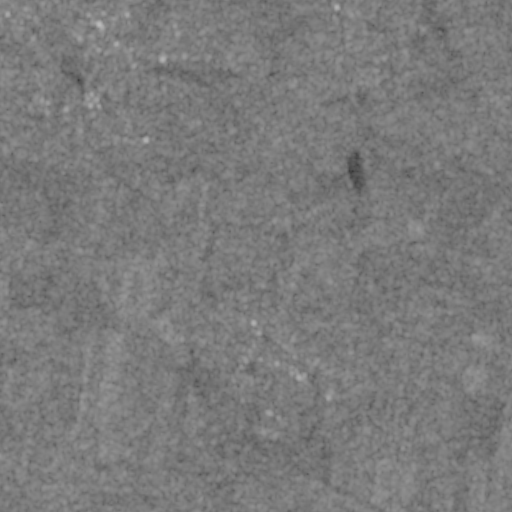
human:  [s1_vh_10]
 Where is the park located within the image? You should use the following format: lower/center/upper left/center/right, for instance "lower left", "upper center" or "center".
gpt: The park is located in the upper center of the image.
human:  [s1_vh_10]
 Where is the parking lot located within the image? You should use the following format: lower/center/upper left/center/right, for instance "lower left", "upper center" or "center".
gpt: The parking lot is located in the upper left of the image.
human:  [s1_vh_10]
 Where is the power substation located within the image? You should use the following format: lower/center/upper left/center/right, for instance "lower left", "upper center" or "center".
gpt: The power substation is located in the upper left of the image.
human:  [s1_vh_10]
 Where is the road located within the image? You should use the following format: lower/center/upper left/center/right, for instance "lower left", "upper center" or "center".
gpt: There is no road in the image.

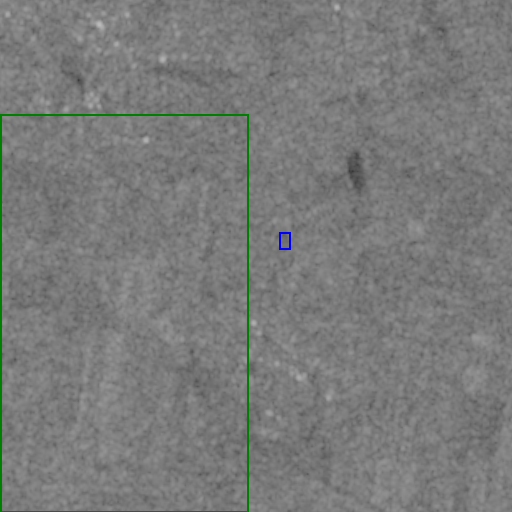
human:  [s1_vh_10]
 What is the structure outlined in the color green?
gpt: The structure outlined in green is a crop field.
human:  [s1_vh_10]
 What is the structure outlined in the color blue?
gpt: The structure outlined in blue is a park.
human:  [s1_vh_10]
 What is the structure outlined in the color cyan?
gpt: There is no cyan outline.